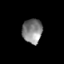
Tissue: skin
Cell type: Epithelial cells
Senescence score: 0.2376
Nuclear area (px): 476
Mean DAPI intensity: 131.494